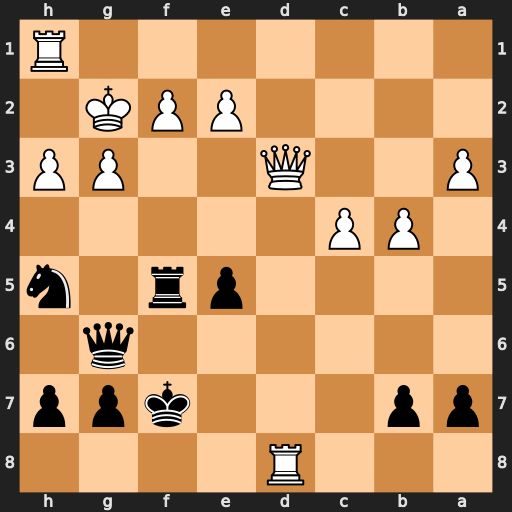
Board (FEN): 3R4/pp3kpp/6q1/4pr1n/1PP5/P2Q2PP/4PPK1/7R
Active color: b
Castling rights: -
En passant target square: -
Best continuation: Nf4+ Kg1 Nxd3